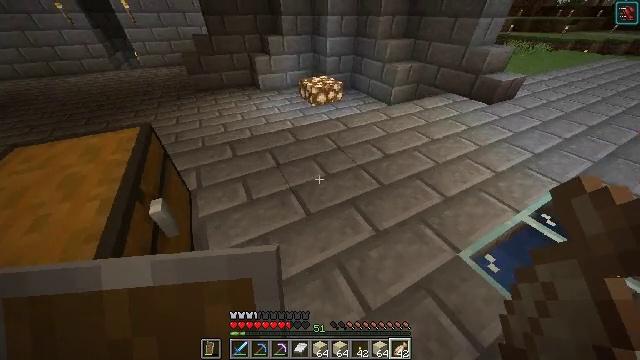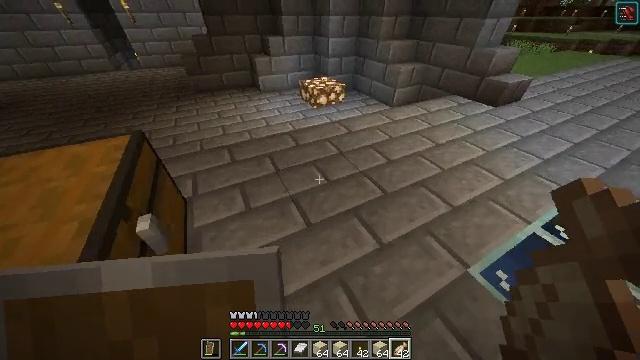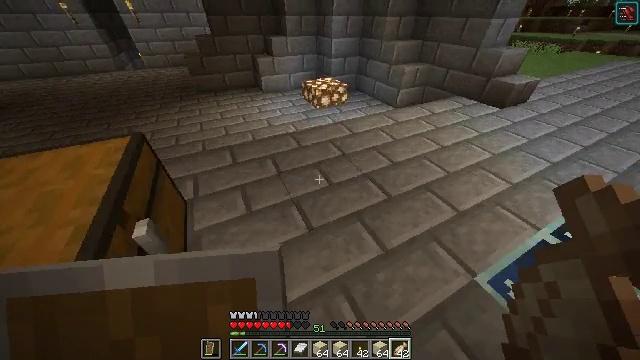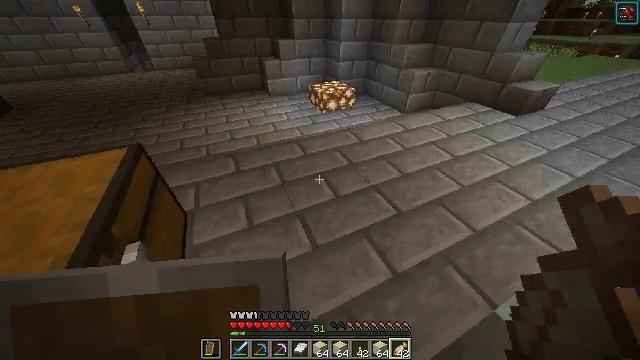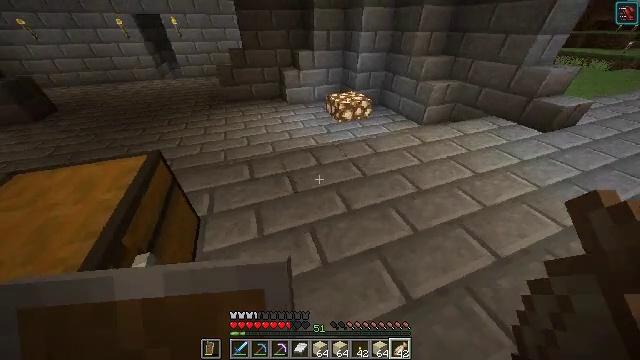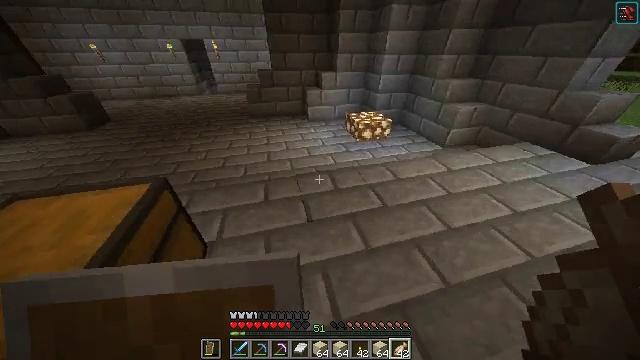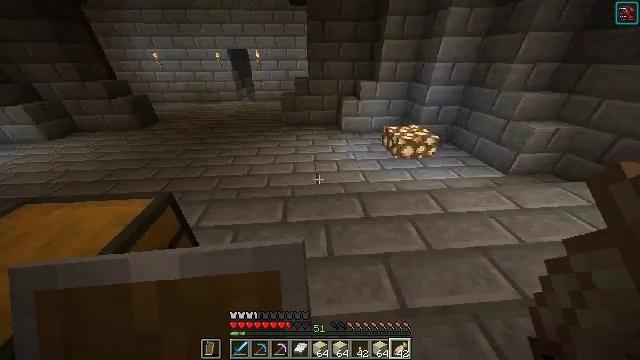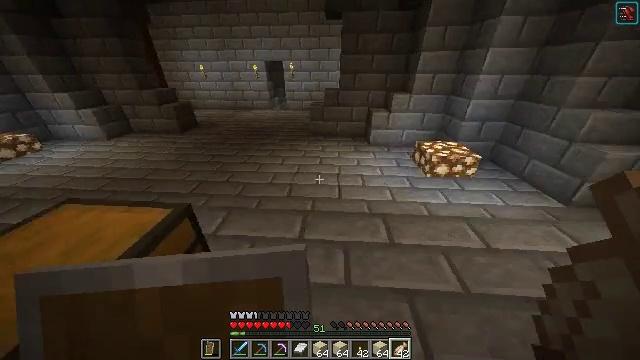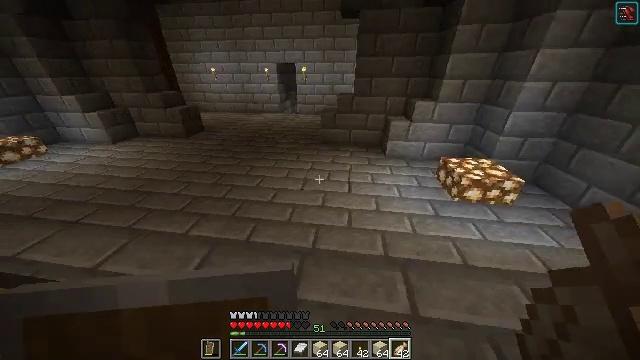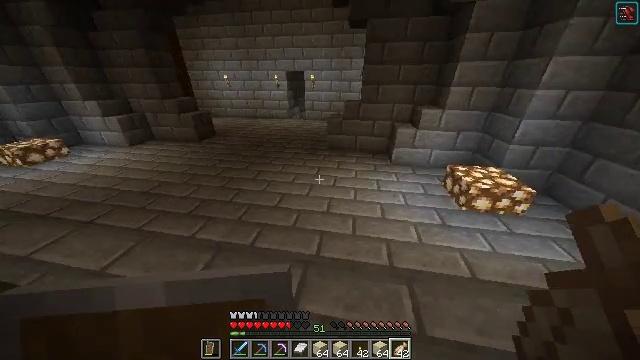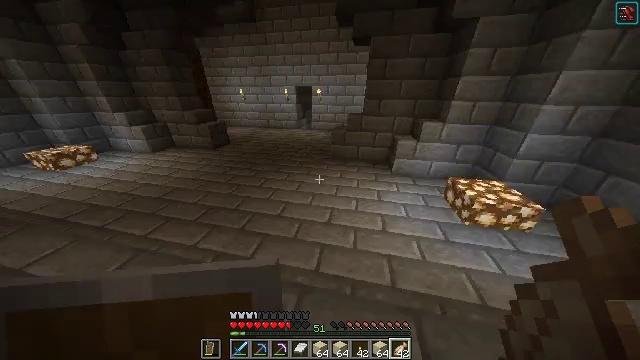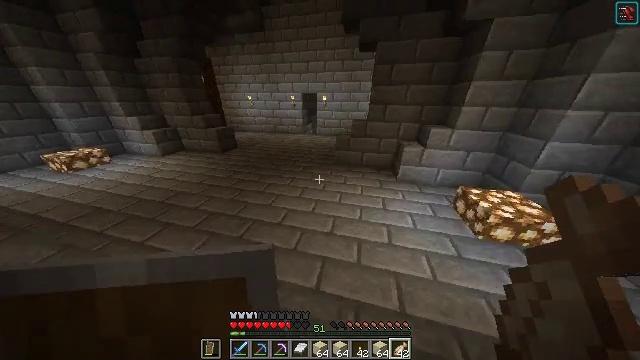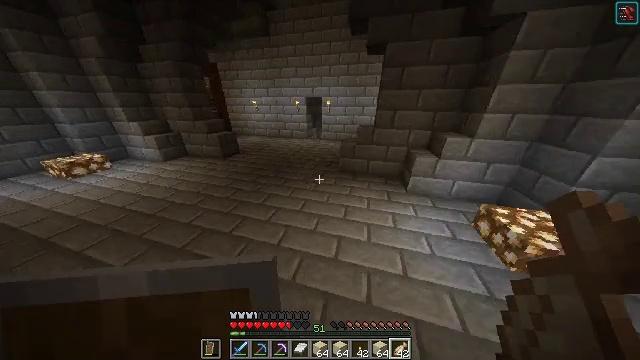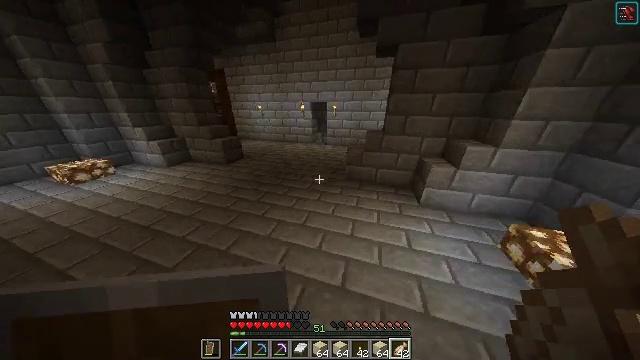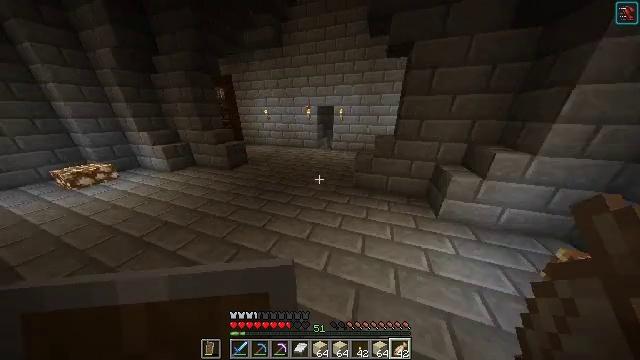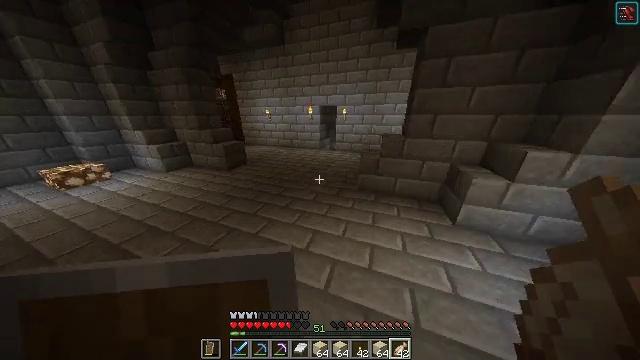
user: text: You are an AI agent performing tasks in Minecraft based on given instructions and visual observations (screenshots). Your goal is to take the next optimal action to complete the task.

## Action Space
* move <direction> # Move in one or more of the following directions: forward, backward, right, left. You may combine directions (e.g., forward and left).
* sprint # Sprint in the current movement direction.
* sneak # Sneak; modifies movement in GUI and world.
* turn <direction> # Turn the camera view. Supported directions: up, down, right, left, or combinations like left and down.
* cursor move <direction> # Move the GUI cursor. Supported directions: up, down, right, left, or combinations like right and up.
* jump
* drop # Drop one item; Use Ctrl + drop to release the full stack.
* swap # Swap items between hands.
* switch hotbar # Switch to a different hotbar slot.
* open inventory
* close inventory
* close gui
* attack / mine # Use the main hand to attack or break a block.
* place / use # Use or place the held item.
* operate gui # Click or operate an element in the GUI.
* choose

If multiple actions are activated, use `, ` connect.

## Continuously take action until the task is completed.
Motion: motion action
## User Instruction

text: Place gunpowder and sand on the crafting grid to craft TNT.
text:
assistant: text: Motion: no_op
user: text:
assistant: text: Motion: no_op
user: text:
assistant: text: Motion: move forward, turn left
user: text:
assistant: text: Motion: move forward, turn left and up
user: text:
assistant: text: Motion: move forward, turn left and up
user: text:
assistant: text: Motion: move forward, turn left and up
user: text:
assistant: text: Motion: move forward, turn left and up
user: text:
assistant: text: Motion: move forward, turn left and up
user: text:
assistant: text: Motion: move forward, turn left and up
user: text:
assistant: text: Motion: move forward, turn left
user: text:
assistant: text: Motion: move forward, turn left
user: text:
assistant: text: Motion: move forward, turn left
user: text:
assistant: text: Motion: move forward, turn left and up
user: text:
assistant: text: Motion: move forward, turn left and up
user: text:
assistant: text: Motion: move forward
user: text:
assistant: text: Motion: move forward
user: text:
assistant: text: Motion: move forward
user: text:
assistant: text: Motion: move forward
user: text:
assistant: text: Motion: move forward
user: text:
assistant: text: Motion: move forward
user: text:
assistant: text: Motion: move forward
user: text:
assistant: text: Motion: move forward
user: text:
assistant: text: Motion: move forward and move left
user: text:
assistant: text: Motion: move forward and move left, turn right
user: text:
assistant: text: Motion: move forward and move left, turn right and up
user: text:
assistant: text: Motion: move forward and move left, turn right and up
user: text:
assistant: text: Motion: move forward and move left, turn right
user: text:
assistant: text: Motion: move forward, turn right and up
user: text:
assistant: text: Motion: move forward, turn right and up
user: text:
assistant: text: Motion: move forward, turn right and up